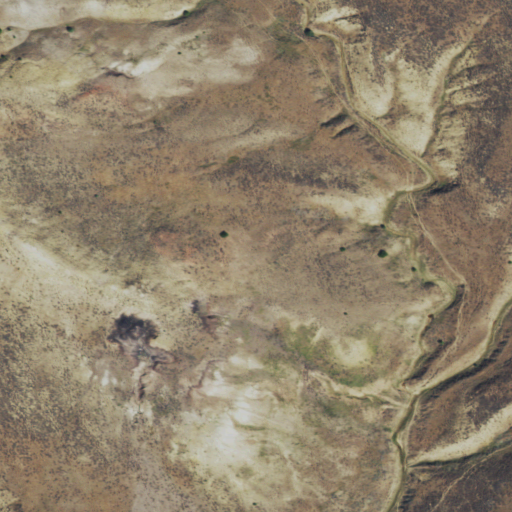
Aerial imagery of valley in Wyoming named Highline Draw containing shrub and grassland